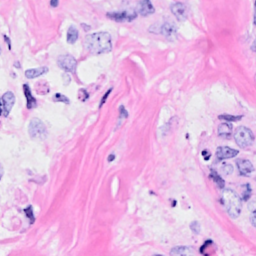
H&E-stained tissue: Breast